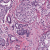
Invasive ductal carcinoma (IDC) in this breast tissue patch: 1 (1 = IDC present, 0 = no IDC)